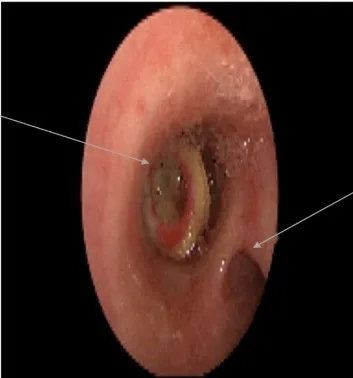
Foreign body obstructing the trachea at the level of tracheal bifurcation. A right tracheal bronchial orifice is seen.
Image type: endoscopy (airway_endoscopy)